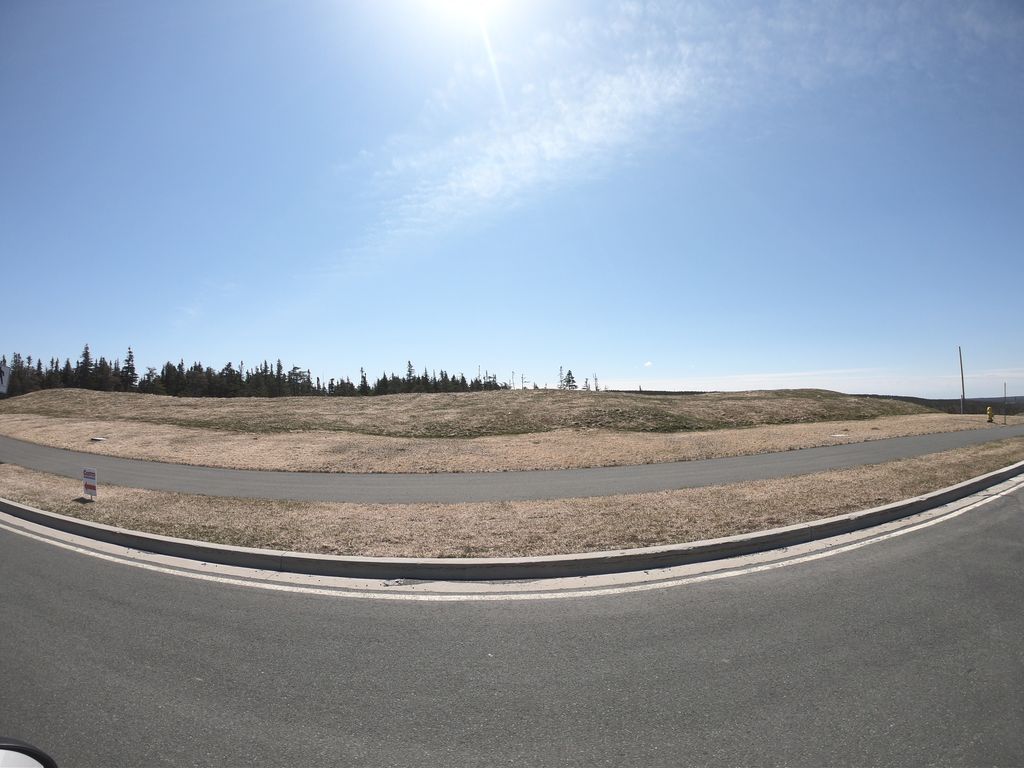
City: st_johns